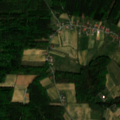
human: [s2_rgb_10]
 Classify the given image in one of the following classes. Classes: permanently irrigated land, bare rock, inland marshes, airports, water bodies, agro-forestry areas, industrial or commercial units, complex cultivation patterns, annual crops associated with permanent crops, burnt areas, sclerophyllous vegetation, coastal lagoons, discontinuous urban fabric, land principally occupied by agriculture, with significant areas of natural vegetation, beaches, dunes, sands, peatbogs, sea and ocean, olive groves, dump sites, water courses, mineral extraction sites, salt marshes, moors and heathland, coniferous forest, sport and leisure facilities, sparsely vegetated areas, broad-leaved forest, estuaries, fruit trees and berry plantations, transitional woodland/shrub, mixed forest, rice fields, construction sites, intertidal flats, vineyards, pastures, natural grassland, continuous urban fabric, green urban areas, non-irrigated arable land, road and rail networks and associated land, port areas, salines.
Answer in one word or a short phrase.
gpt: non-irrigated arable land, complex cultivation patterns, land principally occupied by agriculture, with significant areas of natural vegetation, mixed forest